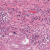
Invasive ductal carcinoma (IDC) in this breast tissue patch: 0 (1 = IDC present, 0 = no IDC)